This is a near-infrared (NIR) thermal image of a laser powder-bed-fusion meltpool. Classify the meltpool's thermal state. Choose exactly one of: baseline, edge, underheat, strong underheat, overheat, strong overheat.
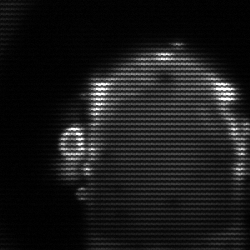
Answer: baseline